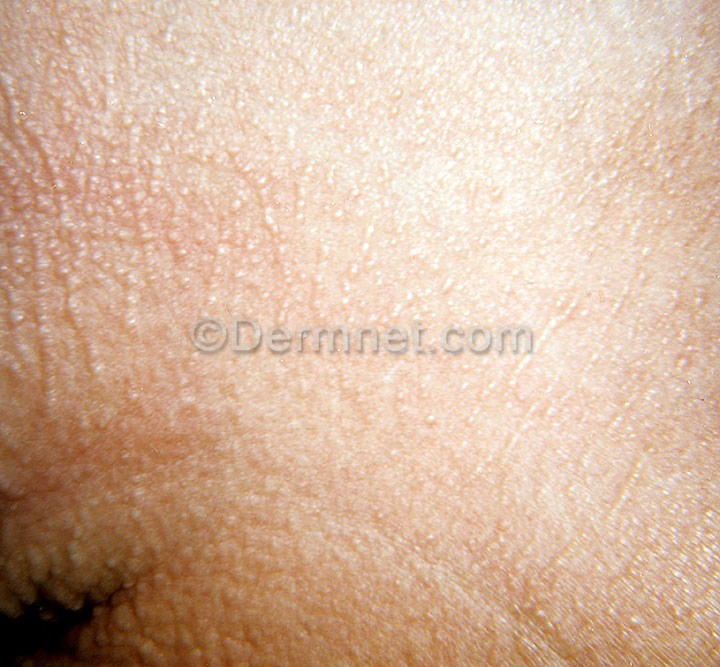
Disease: Systemic Disease